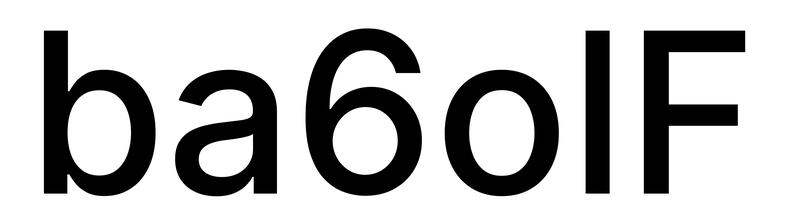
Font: Inter_Medium